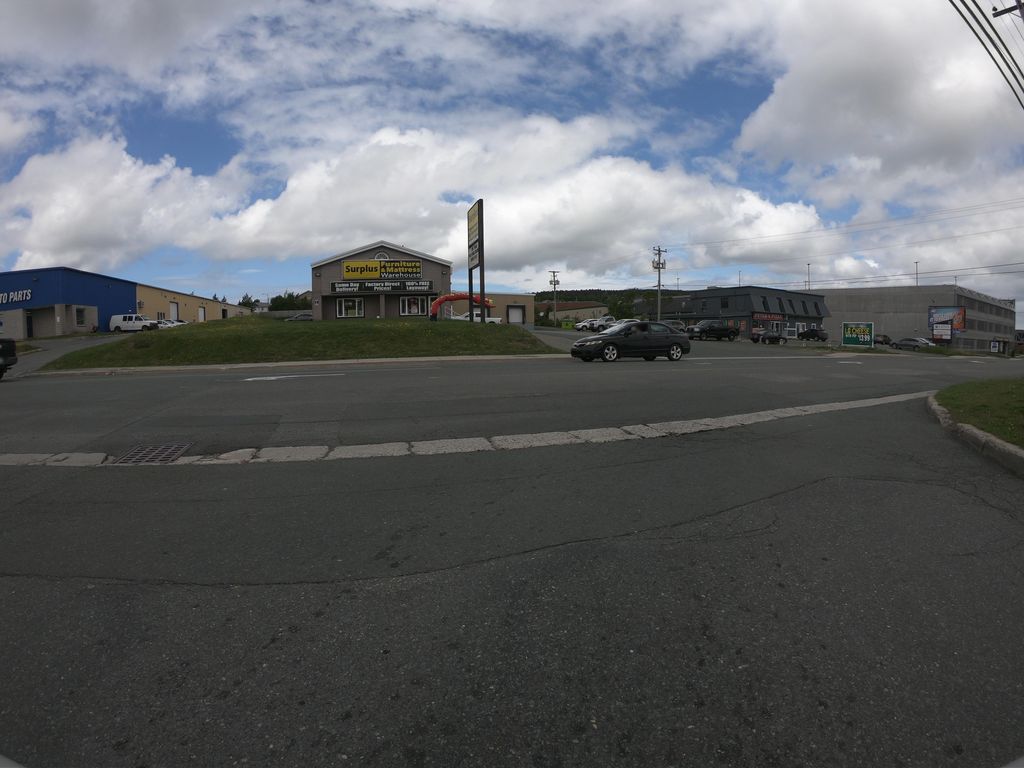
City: st_johns